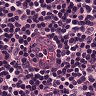
Metastatic tissue present: no